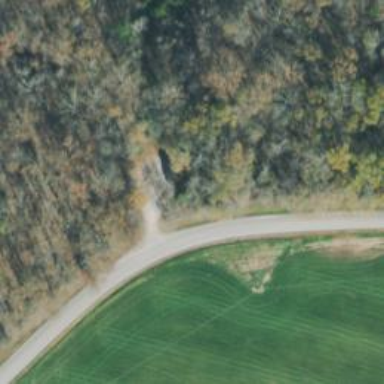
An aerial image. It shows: Unclassified road.